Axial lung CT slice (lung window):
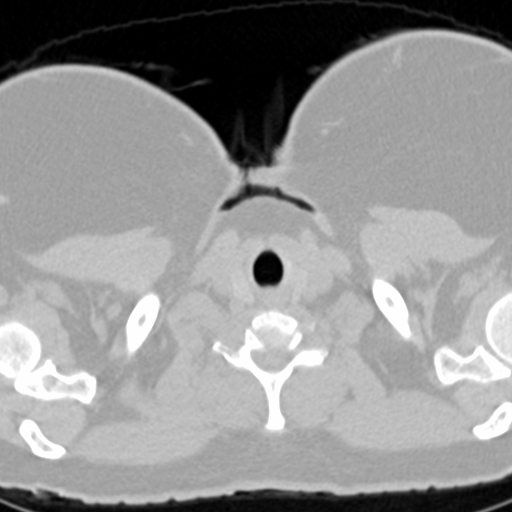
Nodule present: no